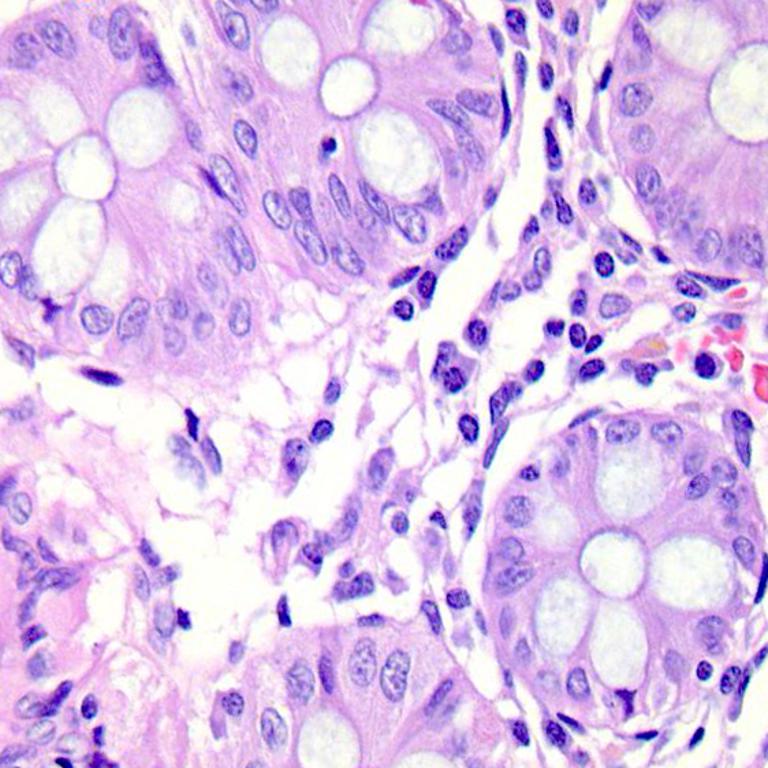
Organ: colon
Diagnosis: benign